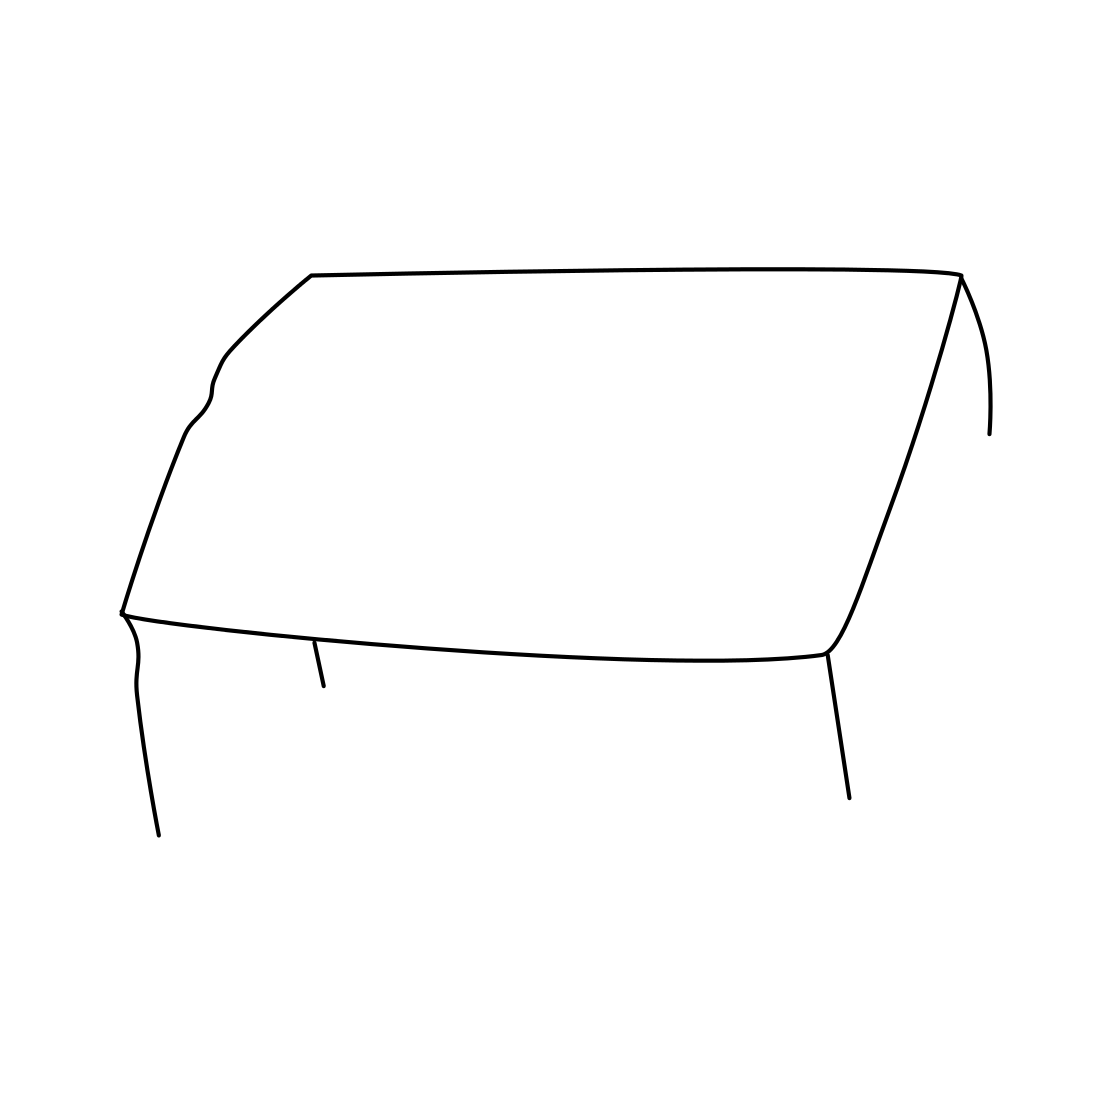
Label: table